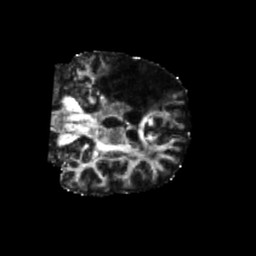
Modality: FA
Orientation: coronal
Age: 48
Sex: male
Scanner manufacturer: siemens
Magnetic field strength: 3 T
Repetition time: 5.25 s
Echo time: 0.08 s